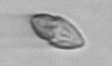
Label: Katodinium_or_Torodinium